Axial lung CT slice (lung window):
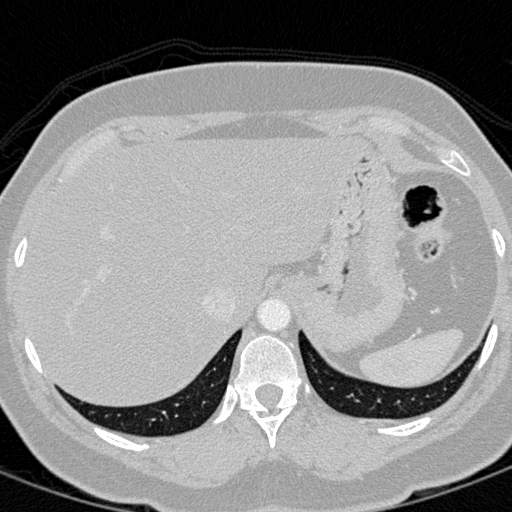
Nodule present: no